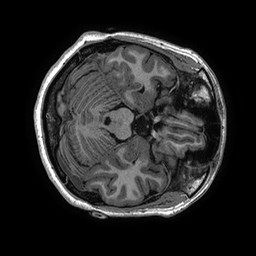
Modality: T1w
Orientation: axial
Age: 29
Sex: female
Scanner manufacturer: ge
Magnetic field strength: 3 T
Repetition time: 0.006952 s
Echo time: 0.00292 s